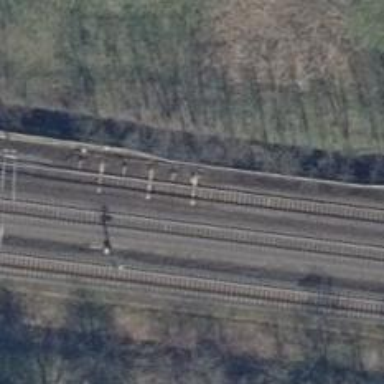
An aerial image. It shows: Railway switch with the turnout pointing to the right.